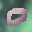
Label: 0